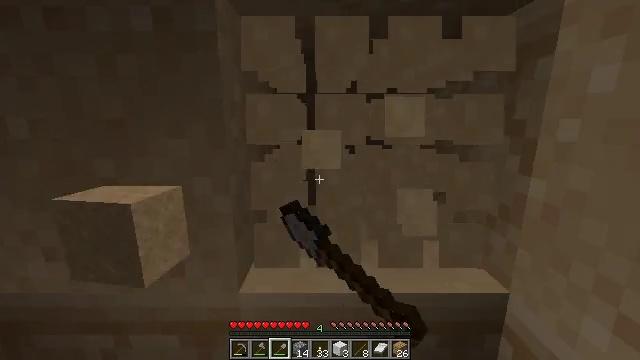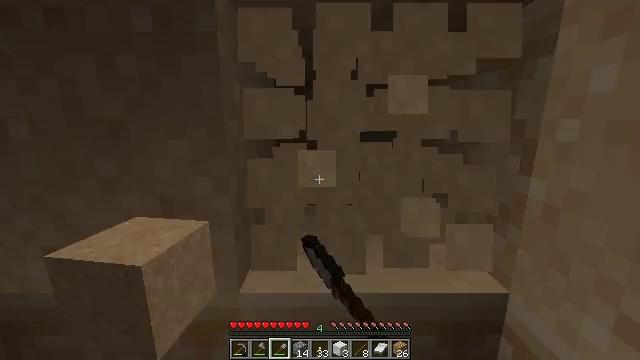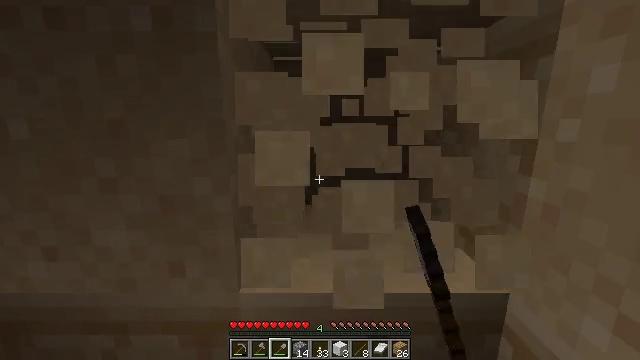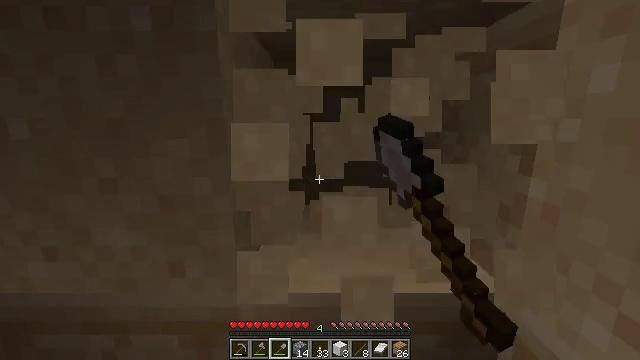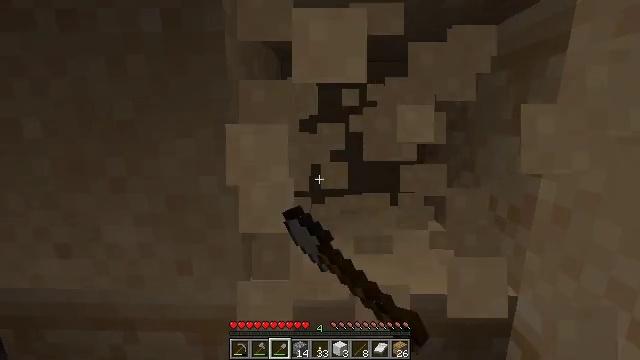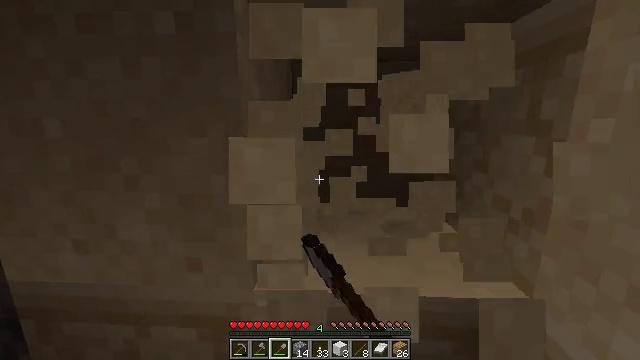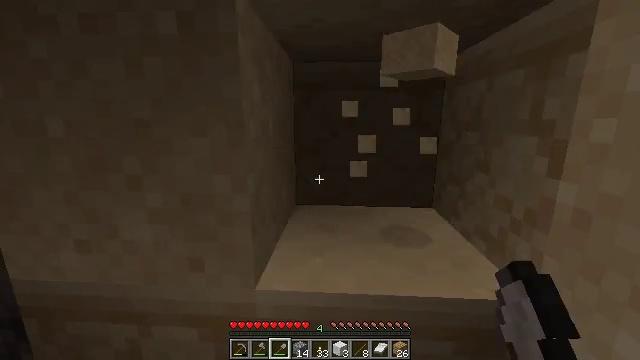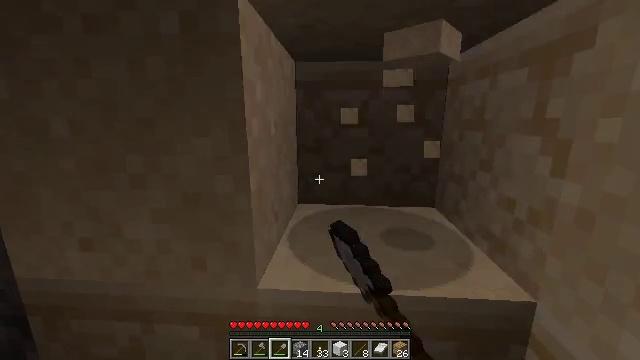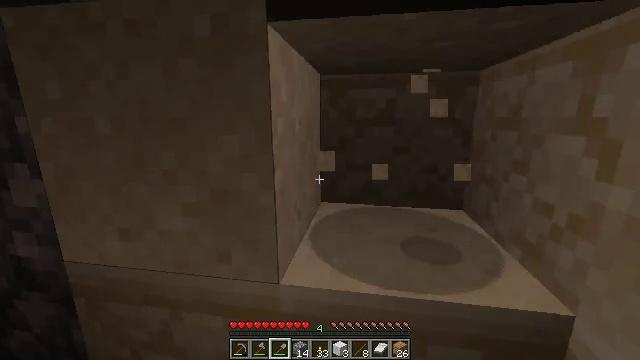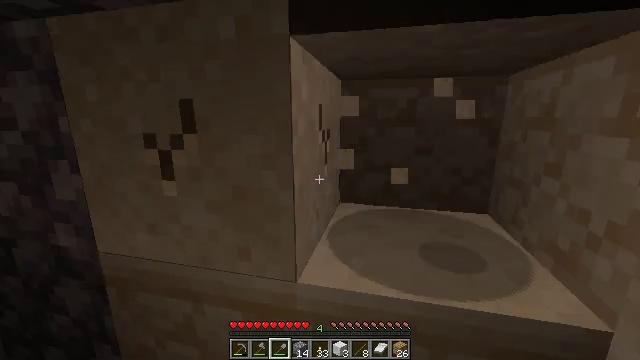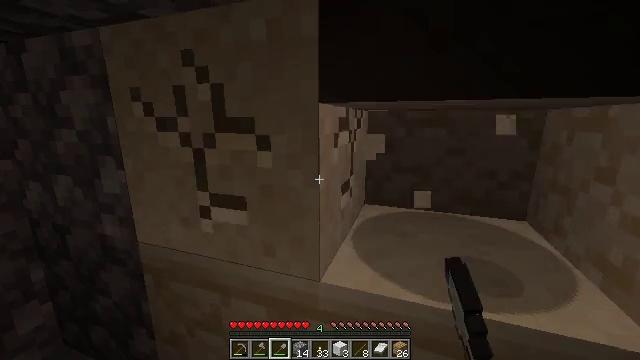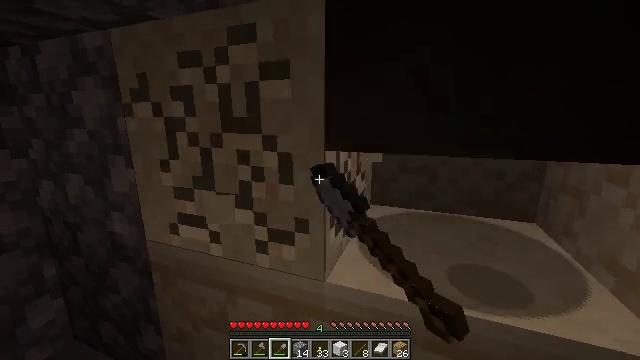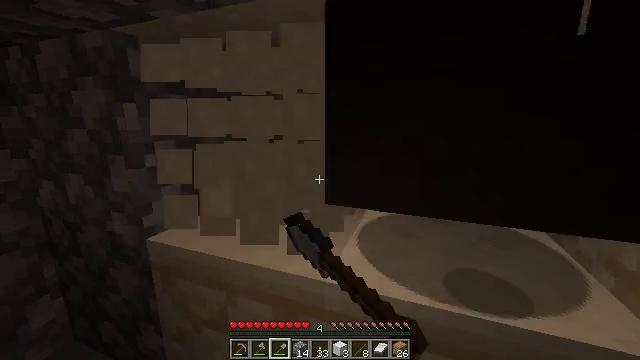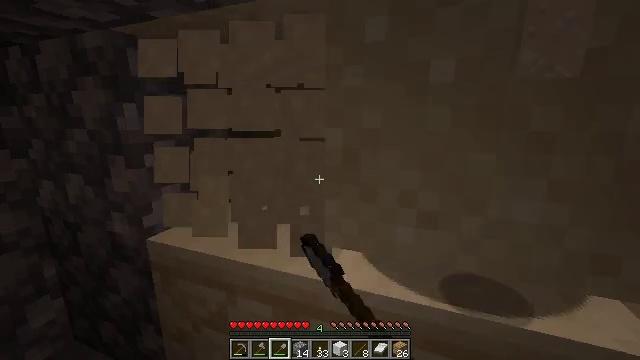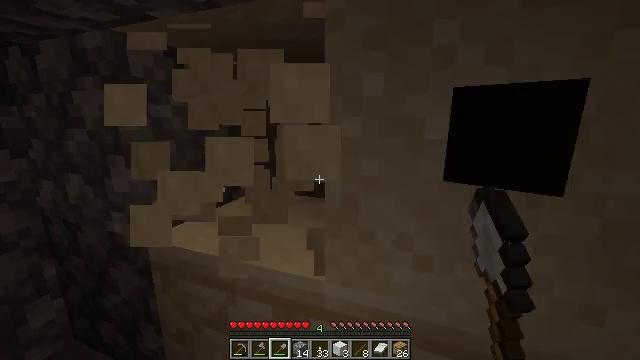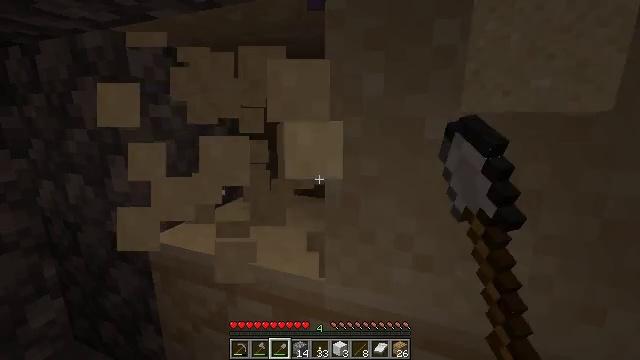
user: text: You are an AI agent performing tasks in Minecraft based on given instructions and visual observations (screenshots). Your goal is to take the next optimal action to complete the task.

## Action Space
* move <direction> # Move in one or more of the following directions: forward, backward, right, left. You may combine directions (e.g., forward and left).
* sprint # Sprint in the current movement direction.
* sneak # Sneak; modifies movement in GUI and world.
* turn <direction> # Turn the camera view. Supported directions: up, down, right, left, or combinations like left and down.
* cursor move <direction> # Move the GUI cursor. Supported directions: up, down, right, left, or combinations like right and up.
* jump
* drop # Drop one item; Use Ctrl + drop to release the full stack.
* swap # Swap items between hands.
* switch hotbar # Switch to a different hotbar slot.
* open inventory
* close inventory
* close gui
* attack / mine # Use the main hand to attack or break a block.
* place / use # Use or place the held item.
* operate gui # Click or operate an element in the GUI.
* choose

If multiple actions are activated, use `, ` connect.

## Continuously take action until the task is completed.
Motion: motion action
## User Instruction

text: Dig up some sand.
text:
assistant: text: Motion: attack / mine
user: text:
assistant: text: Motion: attack / mine
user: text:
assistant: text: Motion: attack / mine
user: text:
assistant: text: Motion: turn left, attack / mine
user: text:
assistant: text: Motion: turn left, attack / mine
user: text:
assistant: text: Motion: attack / mine
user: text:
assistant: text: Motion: attack / mine
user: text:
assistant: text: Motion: turn left, attack / mine
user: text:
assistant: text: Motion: turn left, attack / mine
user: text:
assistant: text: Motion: turn left, attack / mine
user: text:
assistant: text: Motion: turn left, attack / mine
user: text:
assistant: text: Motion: attack / mine
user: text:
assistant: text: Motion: attack / mine
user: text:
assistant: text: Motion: attack / mine
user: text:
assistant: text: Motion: attack / mine
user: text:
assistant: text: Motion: attack / mine
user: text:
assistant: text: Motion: attack / mine
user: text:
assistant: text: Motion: attack / mine
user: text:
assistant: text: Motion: attack / mine
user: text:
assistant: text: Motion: attack / mine
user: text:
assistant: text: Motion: attack / mine
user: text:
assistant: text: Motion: attack / mine
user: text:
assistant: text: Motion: attack / mine
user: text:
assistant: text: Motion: turn right, attack / mine
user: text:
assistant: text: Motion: turn right, attack / mine
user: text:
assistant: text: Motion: attack / mine
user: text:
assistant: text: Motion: attack / mine
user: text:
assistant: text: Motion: attack / mine
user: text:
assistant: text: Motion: attack / mine
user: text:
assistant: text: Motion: attack / mine